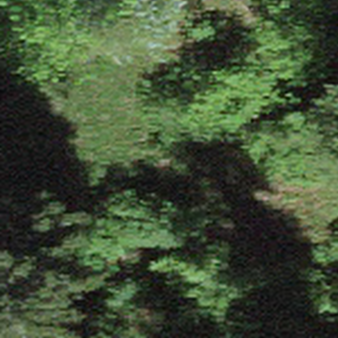
Label: other